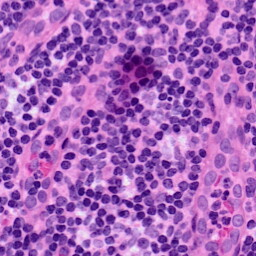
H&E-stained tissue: LymphNode